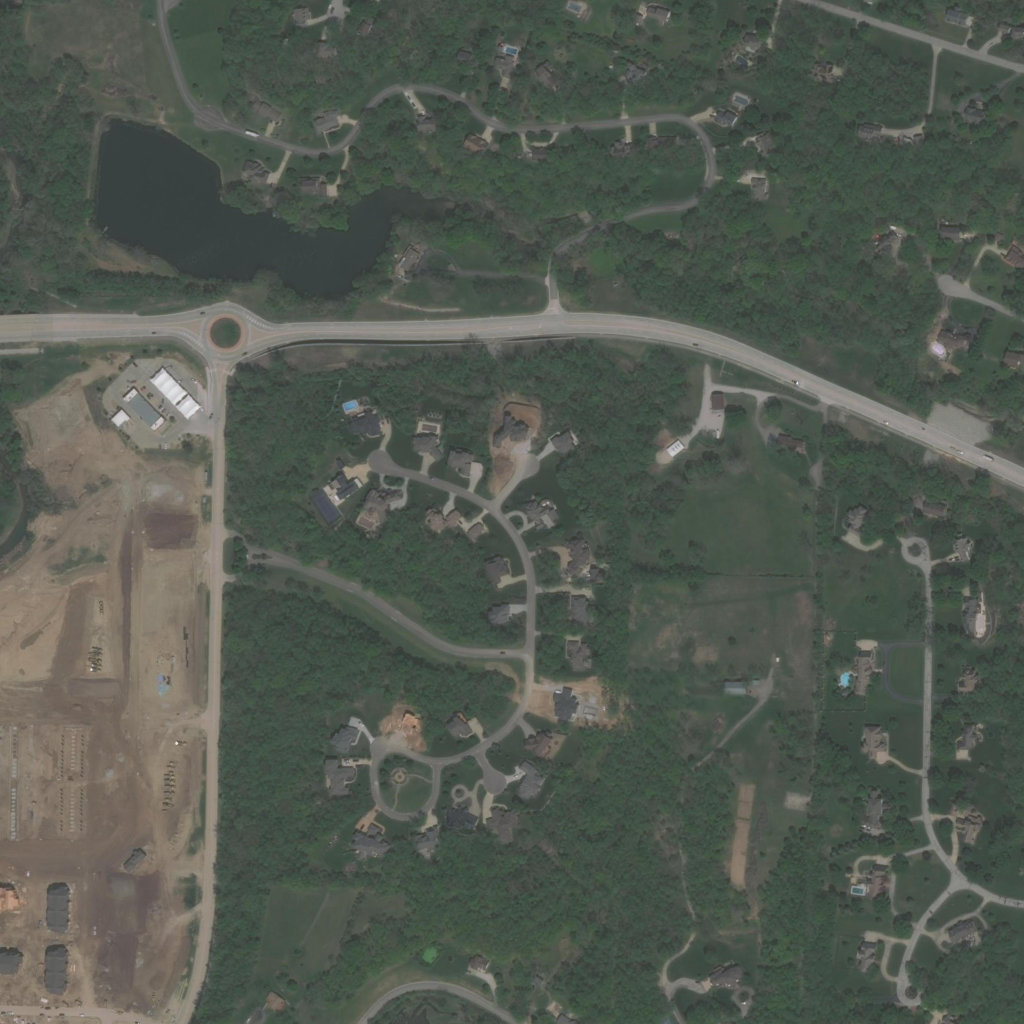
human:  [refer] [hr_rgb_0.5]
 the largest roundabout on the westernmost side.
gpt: <box>[[19, 29, 24, 34, 0]]</box>